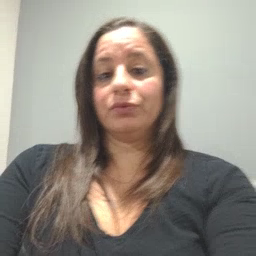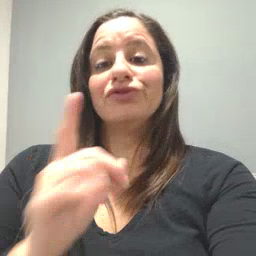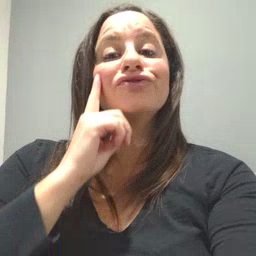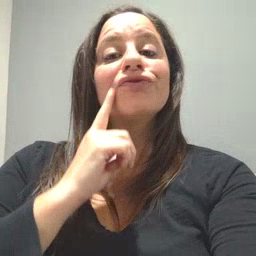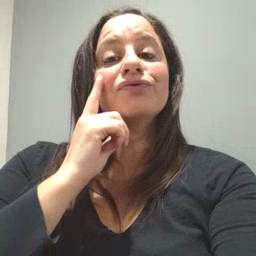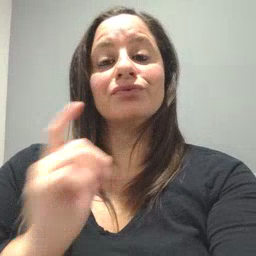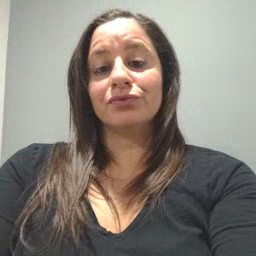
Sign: cheek